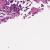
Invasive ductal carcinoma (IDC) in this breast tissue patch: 0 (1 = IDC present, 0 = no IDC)